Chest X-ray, AP view. Patient: 20 years old, sex M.
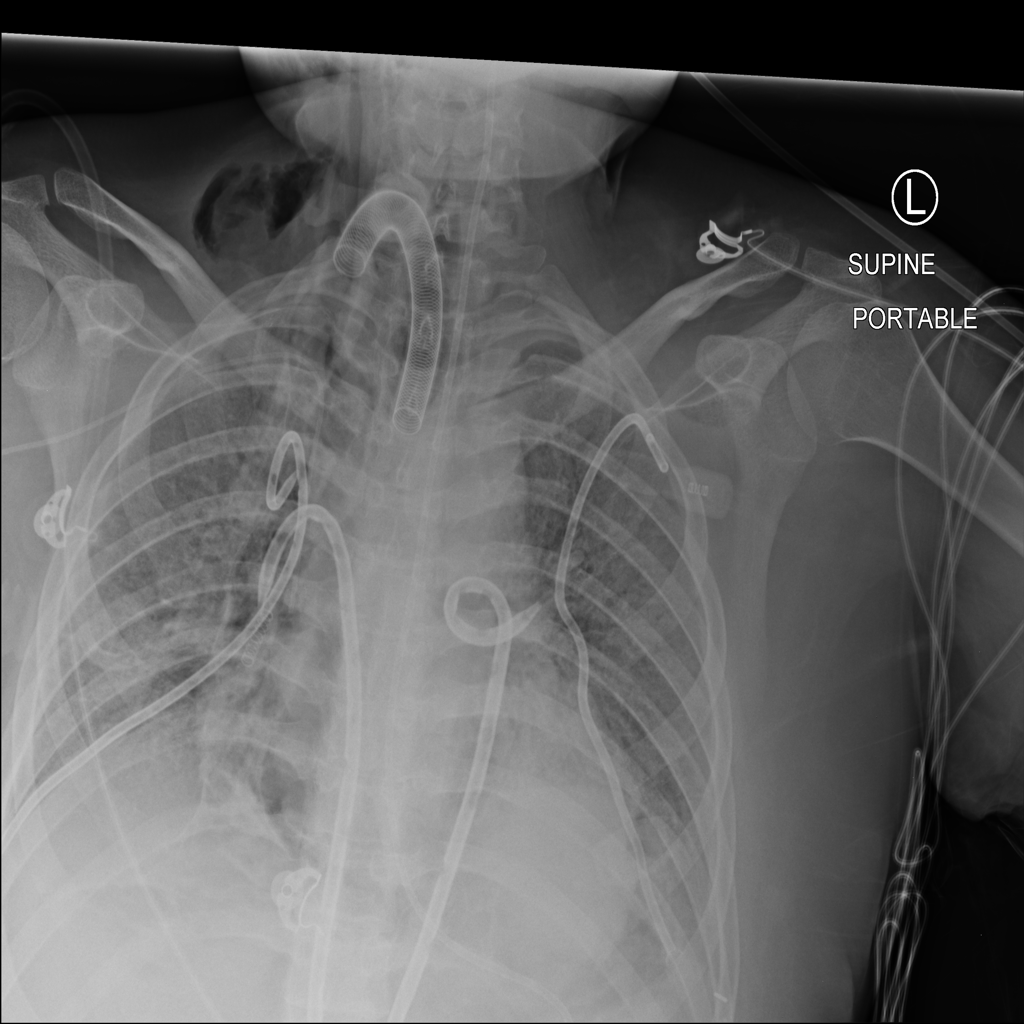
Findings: Atelectasis, Emphysema